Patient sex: M
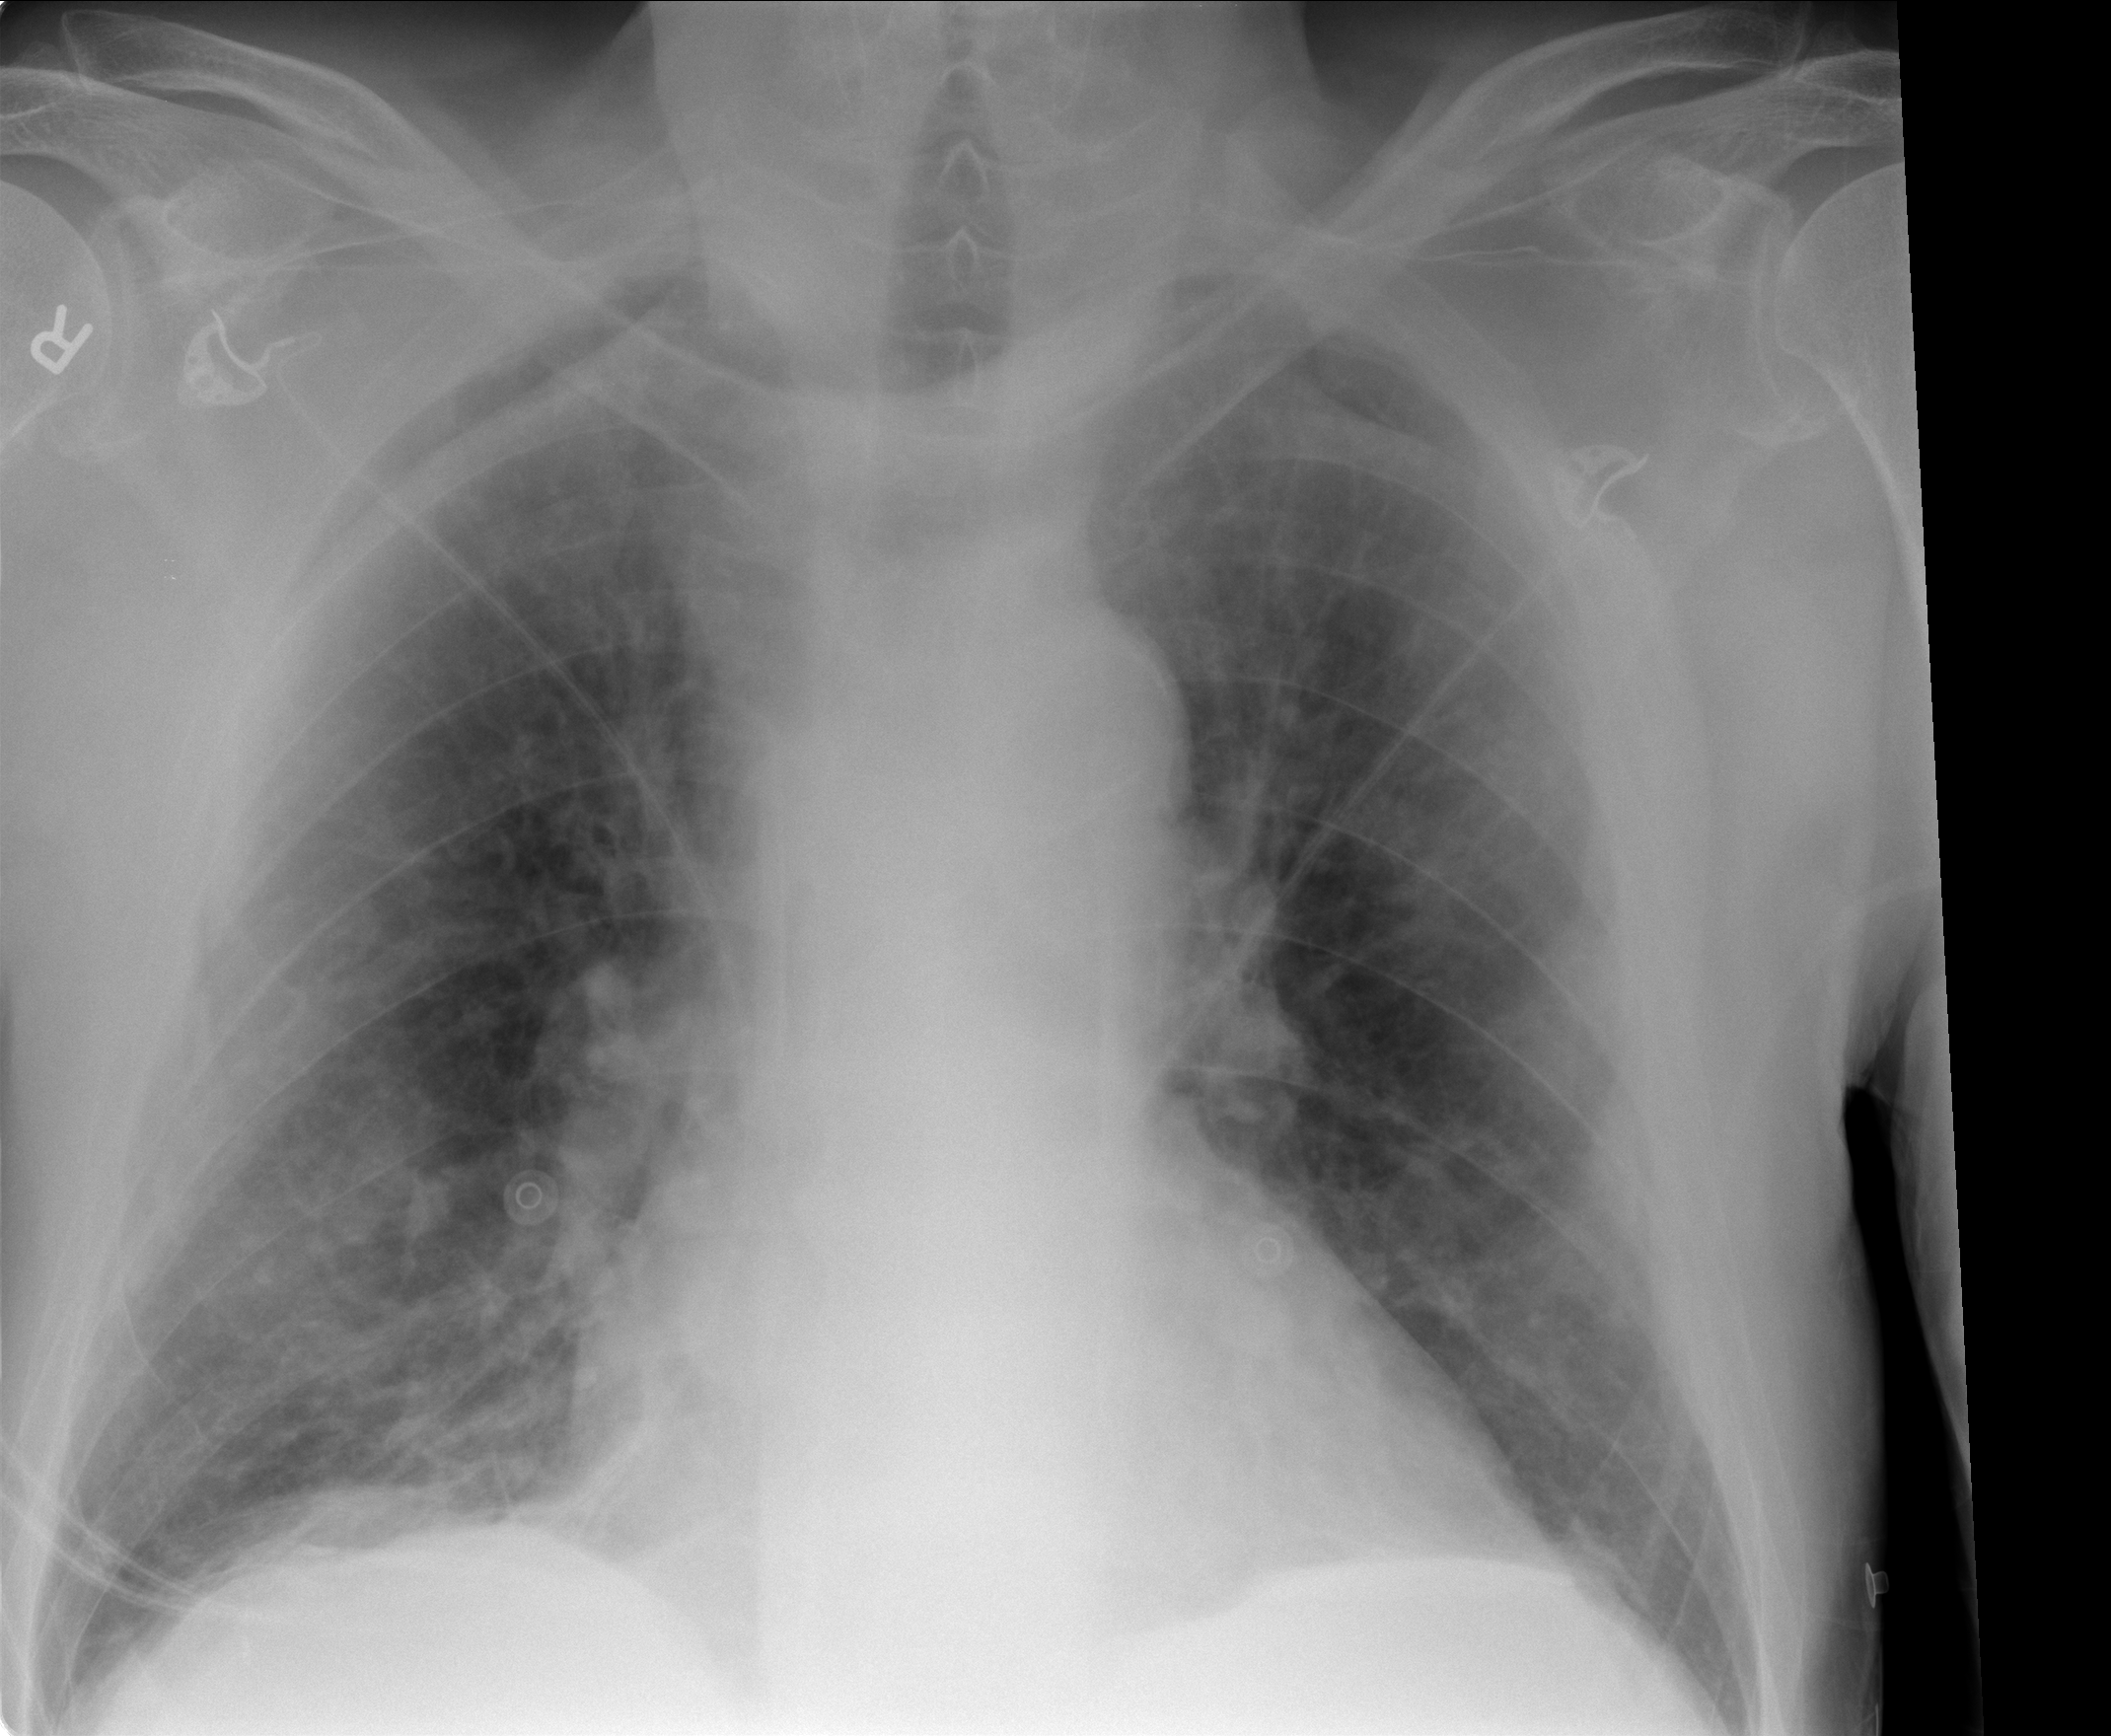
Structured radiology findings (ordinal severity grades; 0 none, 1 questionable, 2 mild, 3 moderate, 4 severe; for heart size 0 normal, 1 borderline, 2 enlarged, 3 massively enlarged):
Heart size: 0
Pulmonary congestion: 2
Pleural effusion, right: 0
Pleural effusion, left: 0
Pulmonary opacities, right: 2
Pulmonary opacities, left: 0
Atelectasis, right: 2
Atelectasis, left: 0